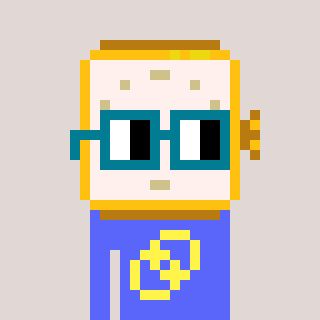
a pixel art character with square dark green glasses, a watch-shaped head and a purple-colored body on a warm background